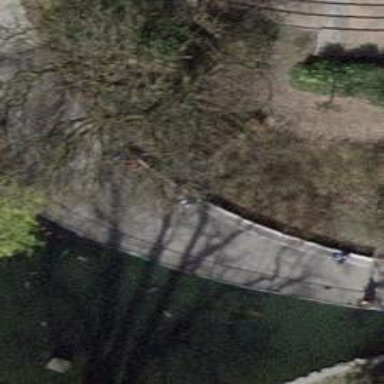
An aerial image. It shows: Bench.